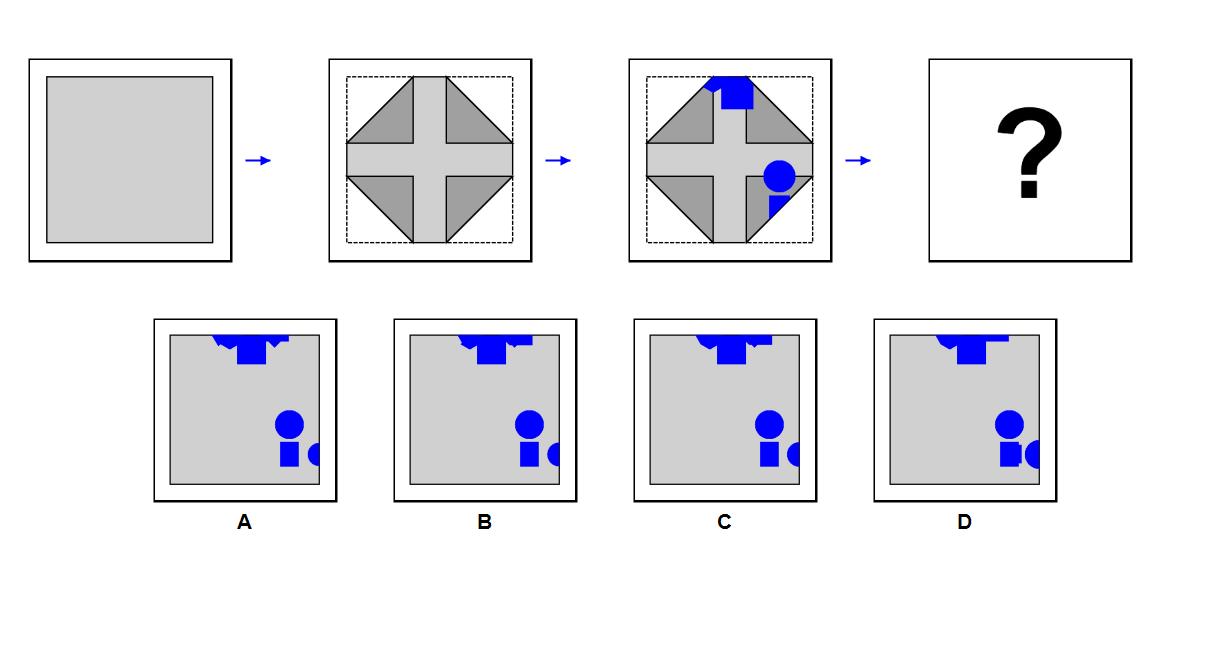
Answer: D